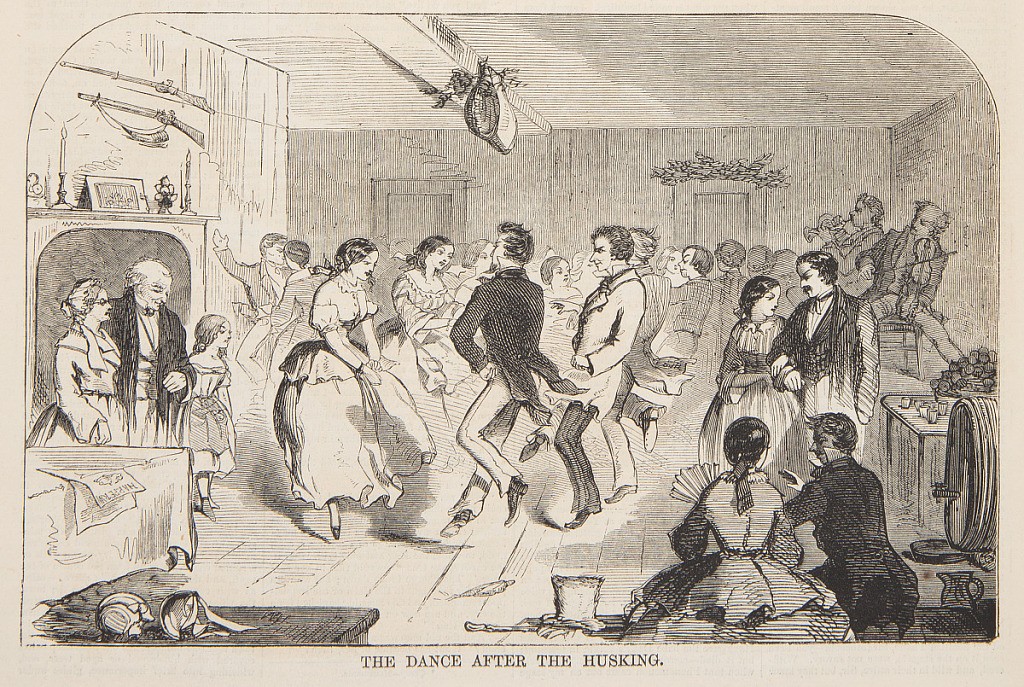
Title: The Dance after the Husking
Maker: Winslow Homer, American, 1836–1910
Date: November 13, 1858
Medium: Wood engraving in black ink on paper
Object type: Print
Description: Couples dancing a square dance. Lower half of the page.